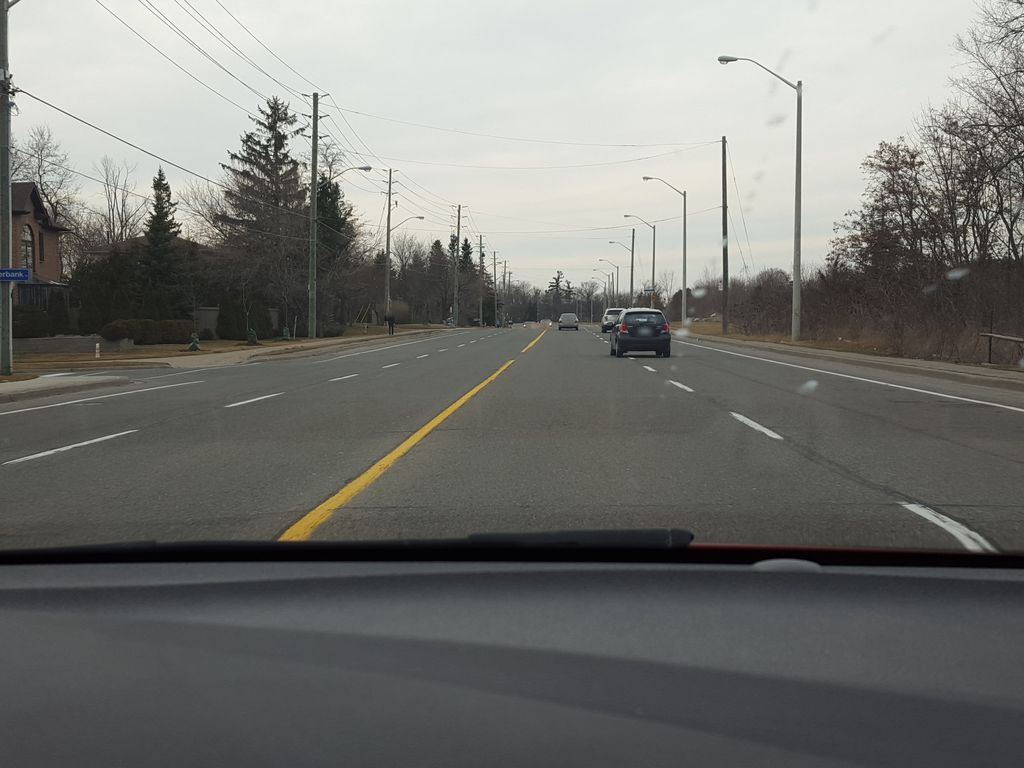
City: toronto